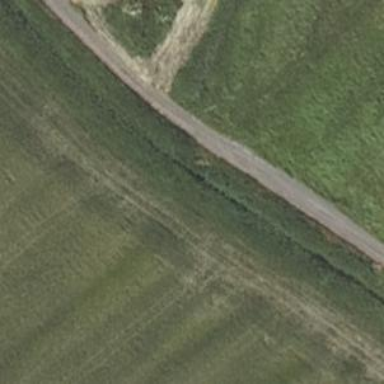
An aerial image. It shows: Track road with grade4 tracktype.